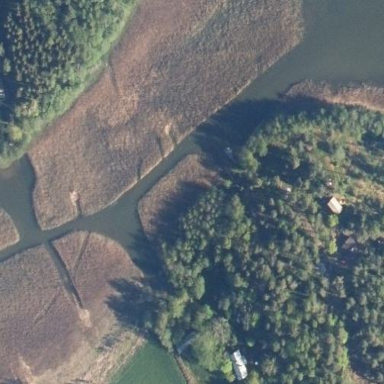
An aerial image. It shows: Reedbed in wetland area.